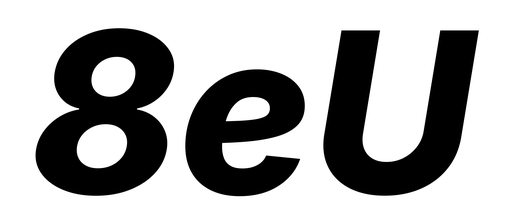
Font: Inter-Italic_ExtraBold_Italic